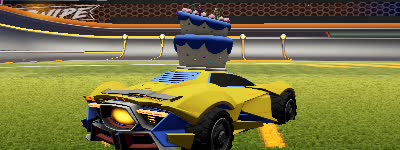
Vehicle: werewolf